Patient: sex F, age 72
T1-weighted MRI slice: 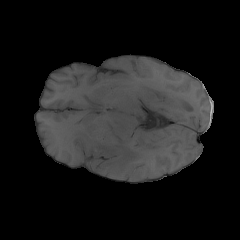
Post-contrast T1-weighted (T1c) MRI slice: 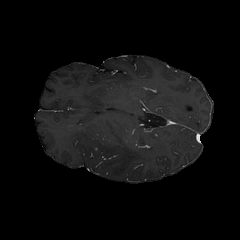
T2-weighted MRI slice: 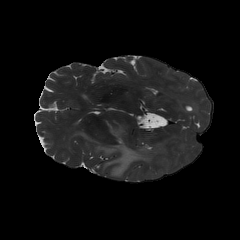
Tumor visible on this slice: yes
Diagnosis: Glioblastoma, IDH-wildtype
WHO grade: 4